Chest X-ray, AP view. Patient: 29 years old, sex M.
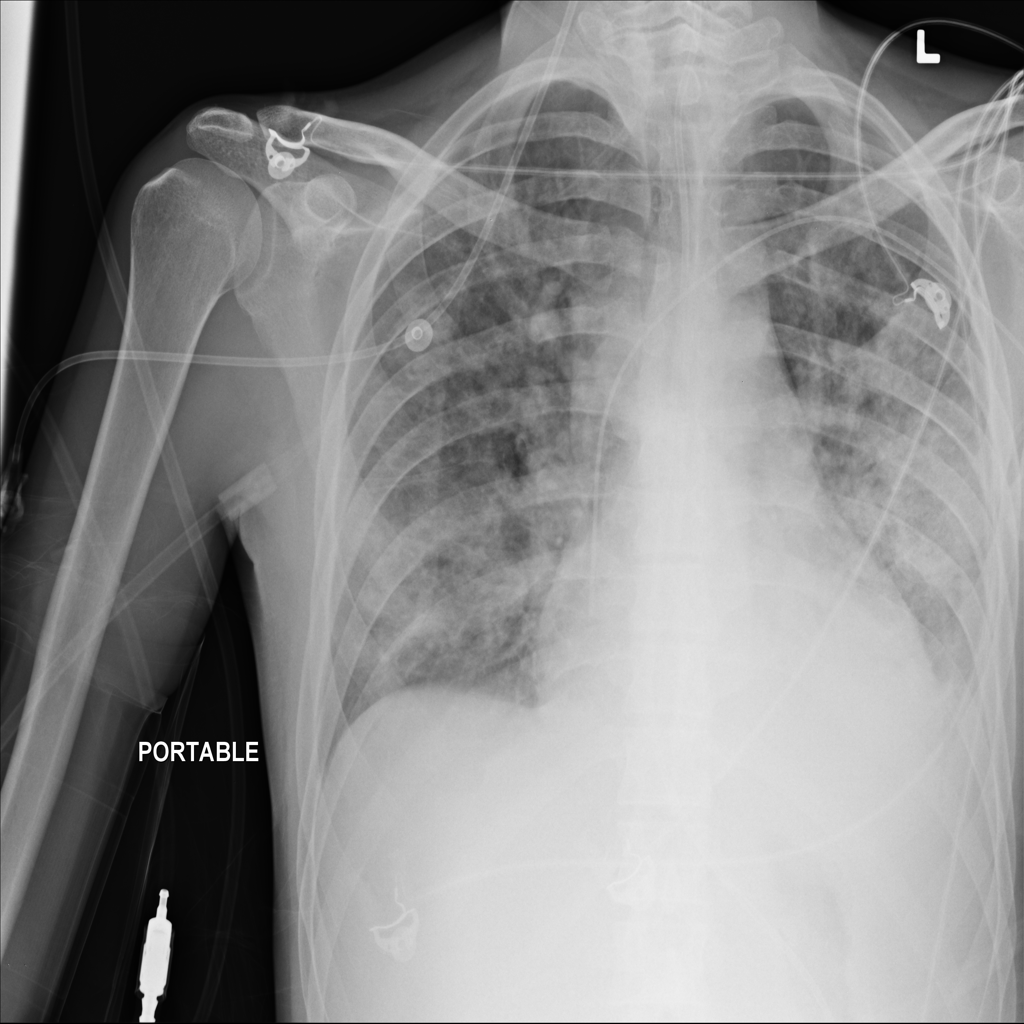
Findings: No Finding